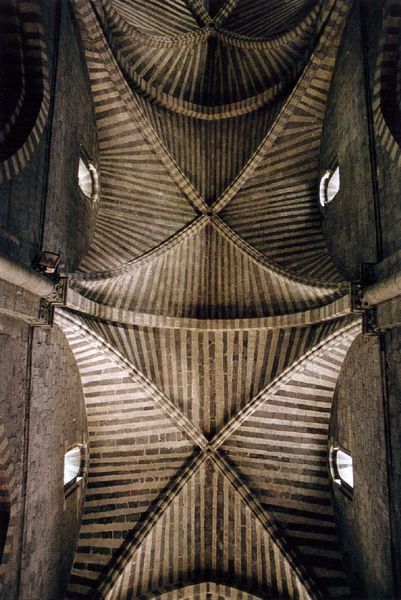
Titel: Kathedrale von Embrun, Gewölbe, Schichtwechsel zweifarbigen Steinmaterials
Standort: Embrun (EU - F - Alpen)
Schlagwörter: braun, fenster, hell, holz, licht, säule, säulen, dach, muster, ornament, wand, architektur, stein, innenraum, kirche, decke, gotik, rund, ansicht, bogen, zwei, mauer, linien, rundbogen, kuppel, gestreift, streifen, stuck, balken, hoch, foto, fotografie, photographie, bögen, vier, gewölbe, höhe, kreuz, moschee, parallel, rippen, kapitelle, kapitell, gemäuer, tore, kreuzrippen, kreuzrippengewölbe, öffnung, kreuzgewölbe, kreuzgratgewölbe, rippengewölbe, mauern, ionisch, romanik, joch, grat, basilika, kriche, rippe, byzanz, strahler, kreuzbogen, en, innenrau, gratbogen, byzany, geswölbe